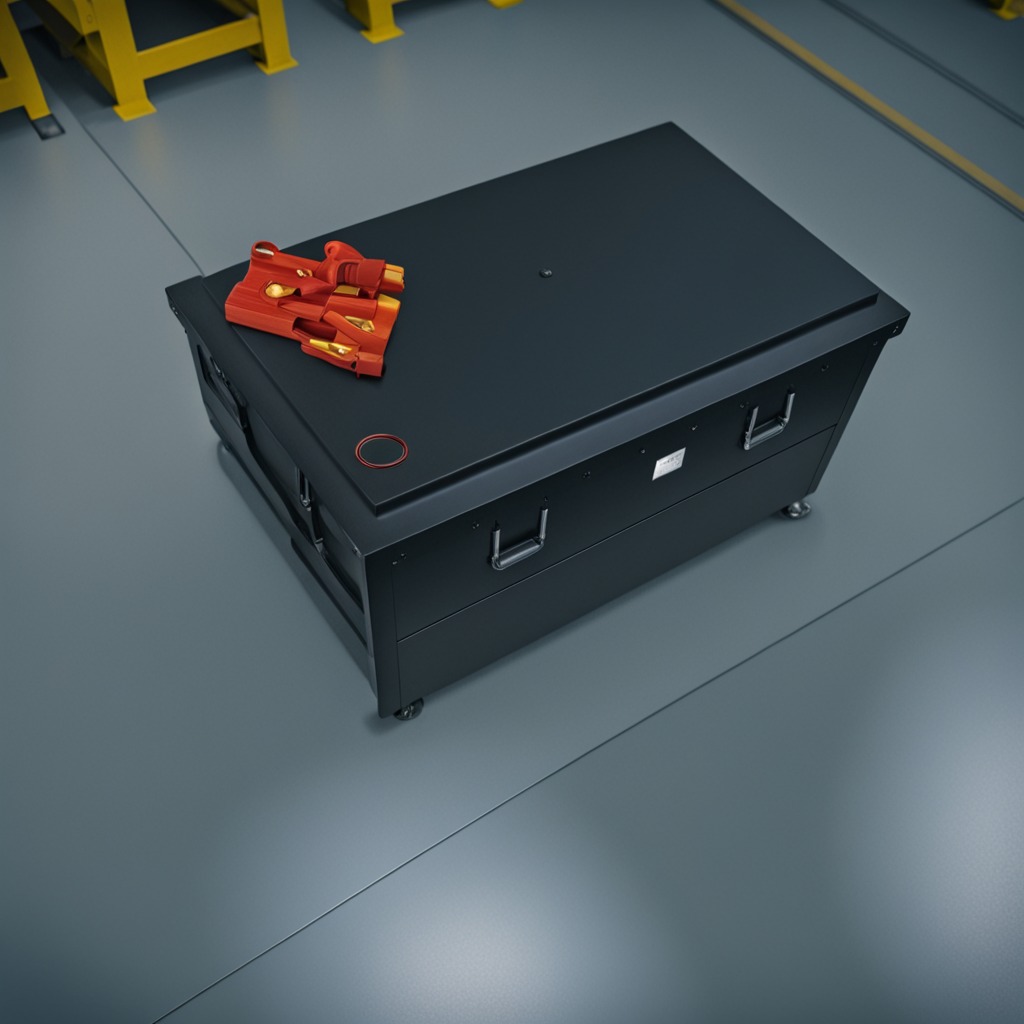
A rubber O-ring is lying on the toolbox surface.